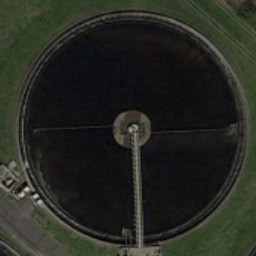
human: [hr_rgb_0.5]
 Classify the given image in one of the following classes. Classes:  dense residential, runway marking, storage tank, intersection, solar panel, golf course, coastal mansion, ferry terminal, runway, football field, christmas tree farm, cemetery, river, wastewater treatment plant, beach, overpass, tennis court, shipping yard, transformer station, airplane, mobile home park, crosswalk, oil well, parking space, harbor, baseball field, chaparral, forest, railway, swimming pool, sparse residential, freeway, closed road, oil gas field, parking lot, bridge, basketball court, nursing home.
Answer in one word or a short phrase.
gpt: wastewater treatment plant